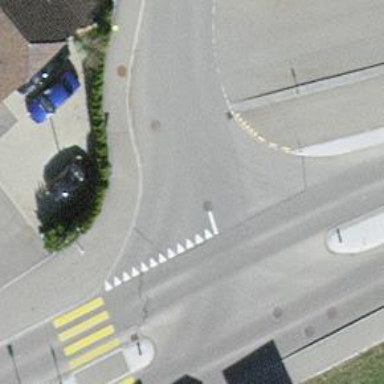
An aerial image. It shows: Unmarked road crossing.